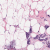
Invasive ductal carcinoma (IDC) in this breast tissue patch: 1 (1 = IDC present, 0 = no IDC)